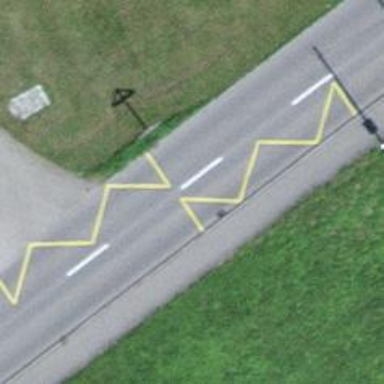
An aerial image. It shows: Bus stop with platform for public transport.